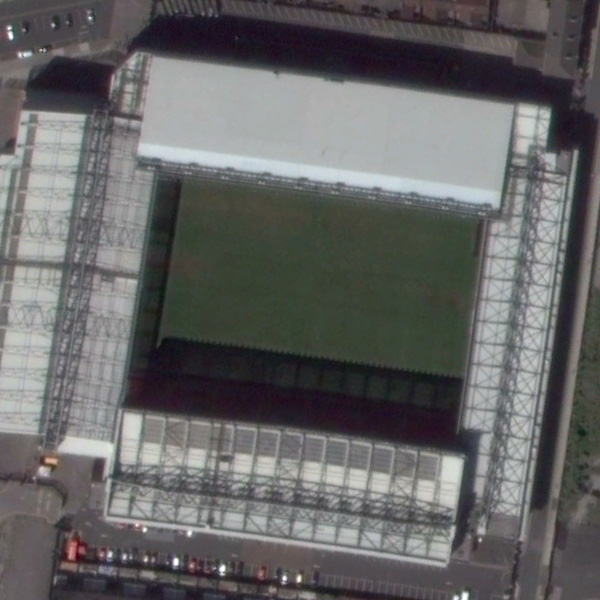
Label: Stadium